Question: When I code Silverlight app, in the designer view area still display the preview of objects i added, but in Windows Runtime app, the designer view doesn't display the preview of these objects, just the border of the phone, nothing else. When I click object,the border of them still display, so what's the error and how to fix that?

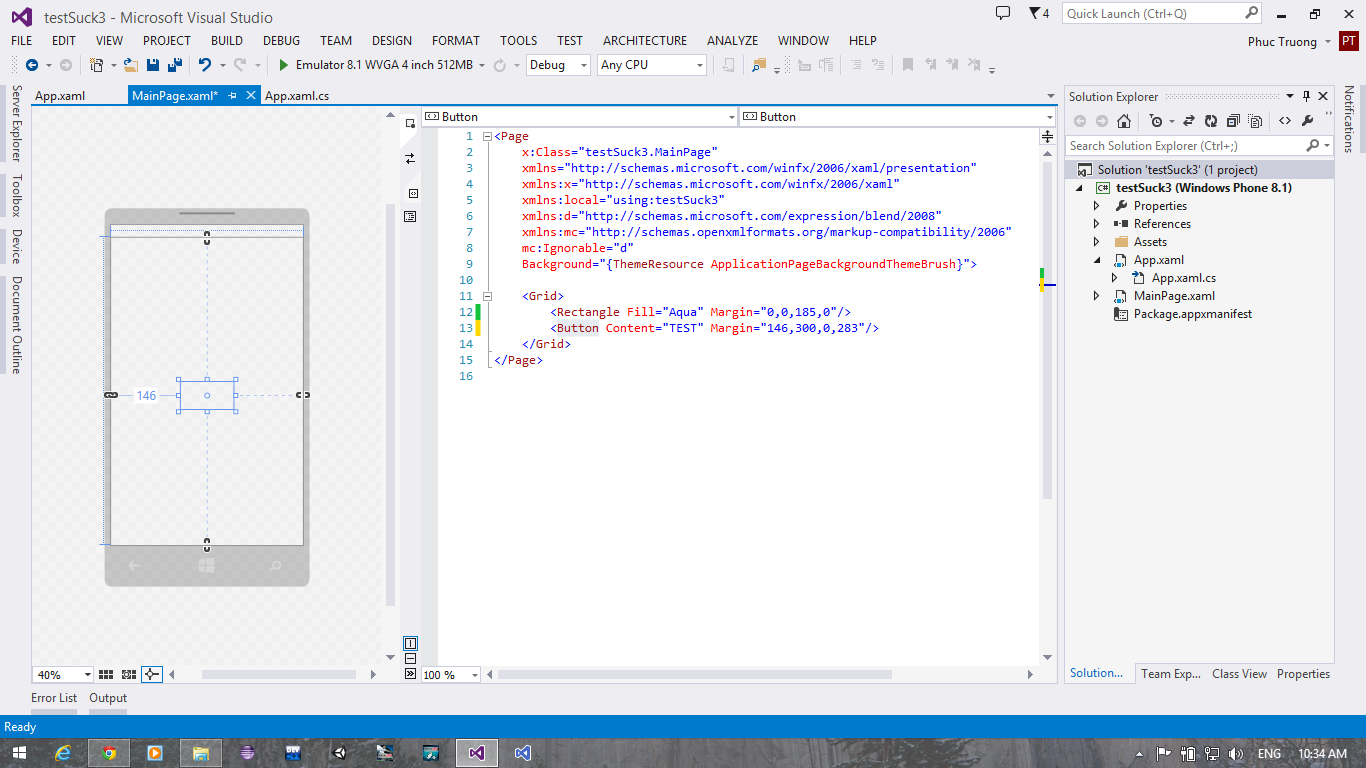
Answer: I shared my project folder and it worked !